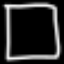
Label: square